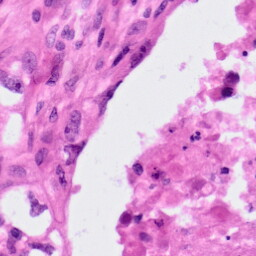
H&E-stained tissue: Lung